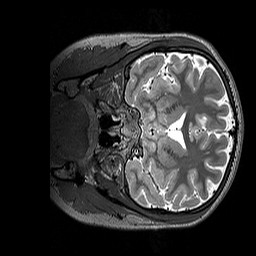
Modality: T2w
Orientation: coronal
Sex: female
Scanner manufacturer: siemens
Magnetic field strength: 3 T
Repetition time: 3.2 s
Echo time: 0.409 s